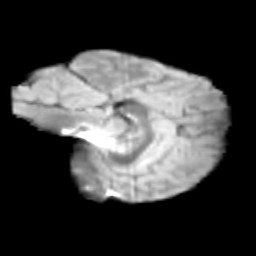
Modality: T2w
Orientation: sagittal
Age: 9
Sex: male
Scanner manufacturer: siemens
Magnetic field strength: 3 T
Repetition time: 3.8 s
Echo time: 0.07 s